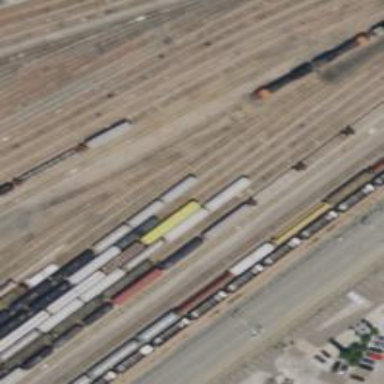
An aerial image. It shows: Railway yard used for servicing trains.